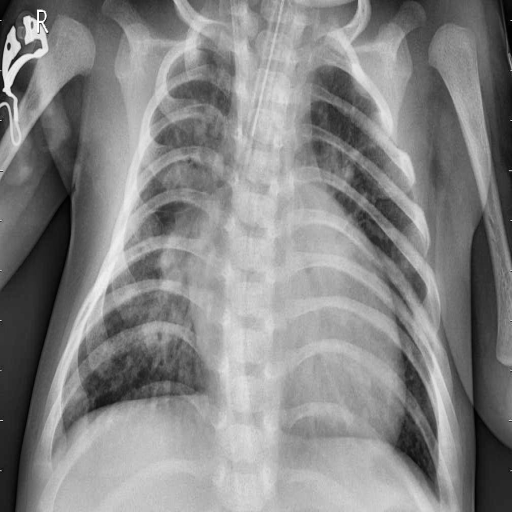
Finding: PNEUMONIA